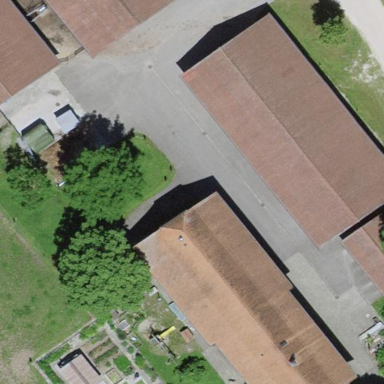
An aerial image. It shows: Garage.